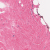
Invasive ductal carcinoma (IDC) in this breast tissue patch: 0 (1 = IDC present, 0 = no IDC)